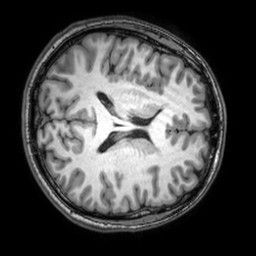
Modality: T1w
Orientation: axial
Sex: male
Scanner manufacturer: philips
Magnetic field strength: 3 T
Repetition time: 0.008215 s
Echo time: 0.00377 s